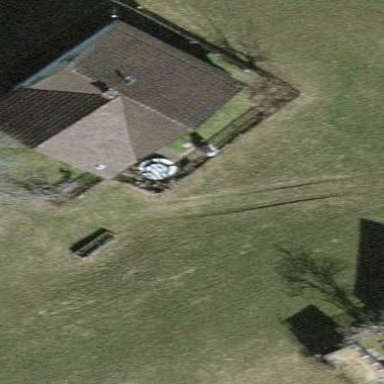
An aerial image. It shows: Simple and straightforward house.